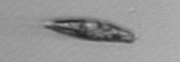
Label: Euglena